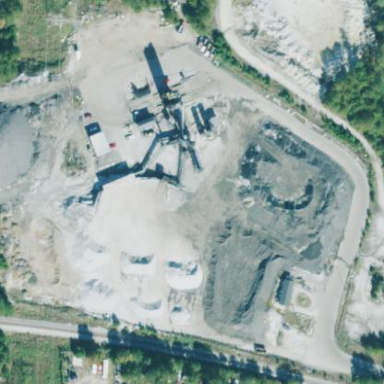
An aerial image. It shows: Industrial area dedicated to concrete plant.